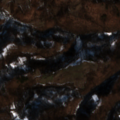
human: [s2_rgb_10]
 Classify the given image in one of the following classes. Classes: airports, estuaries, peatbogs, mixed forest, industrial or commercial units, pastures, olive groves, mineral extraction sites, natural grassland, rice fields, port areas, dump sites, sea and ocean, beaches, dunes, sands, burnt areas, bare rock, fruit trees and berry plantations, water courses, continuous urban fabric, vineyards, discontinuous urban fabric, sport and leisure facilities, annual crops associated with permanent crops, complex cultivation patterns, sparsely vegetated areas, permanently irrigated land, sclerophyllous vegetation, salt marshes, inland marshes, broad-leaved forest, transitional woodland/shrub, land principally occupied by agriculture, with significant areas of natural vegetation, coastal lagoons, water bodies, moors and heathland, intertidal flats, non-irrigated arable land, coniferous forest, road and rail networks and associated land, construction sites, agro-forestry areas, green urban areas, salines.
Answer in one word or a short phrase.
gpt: pastures, broad-leaved forest